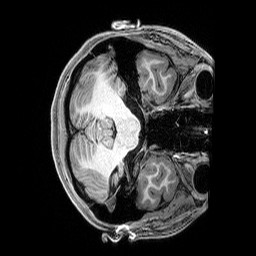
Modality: T1w
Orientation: axial
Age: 21
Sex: male
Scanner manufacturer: siemens
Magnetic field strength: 3 T
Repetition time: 2.8 s
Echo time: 0.00212 s